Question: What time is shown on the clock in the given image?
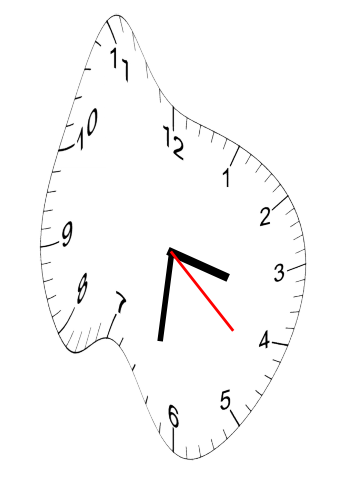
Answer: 03:31:22